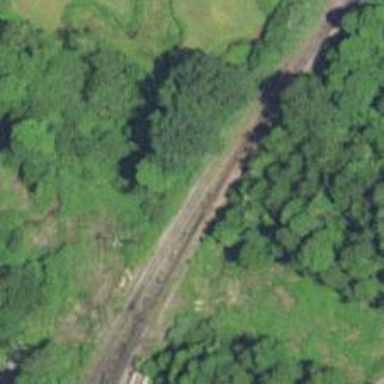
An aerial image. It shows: Railway track.